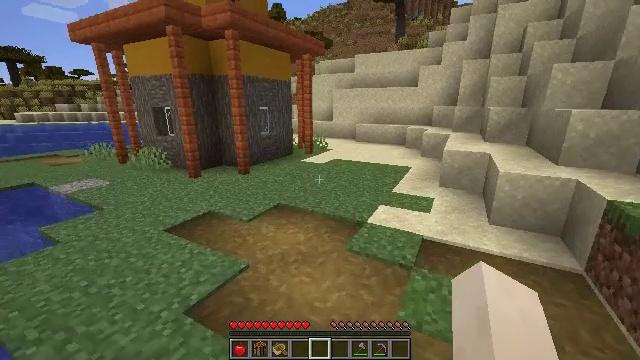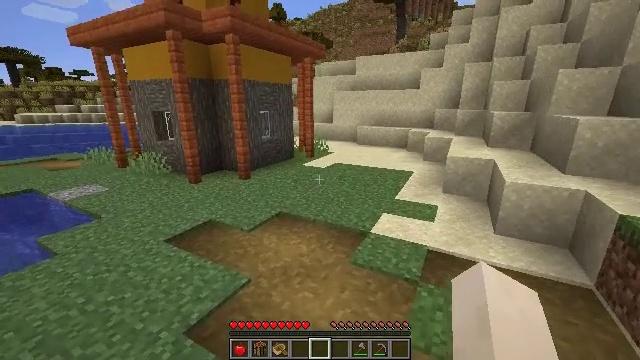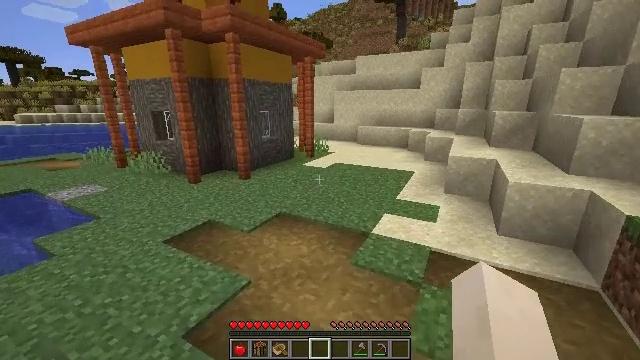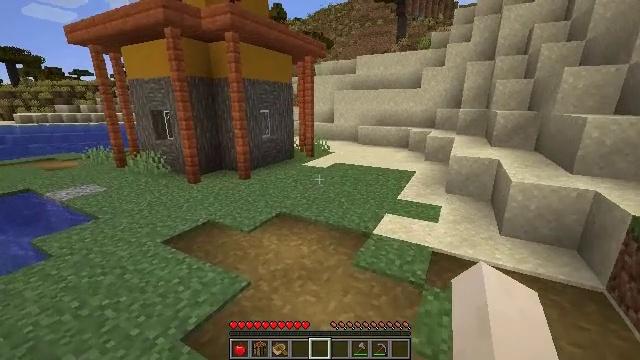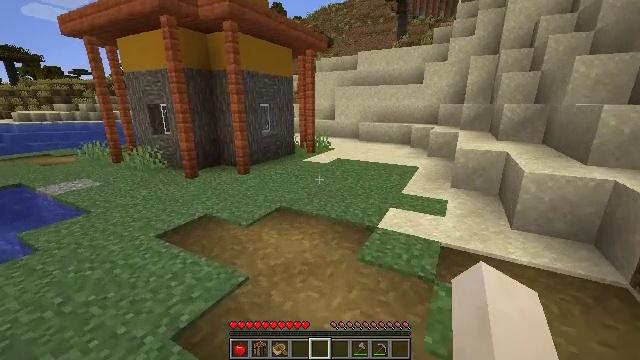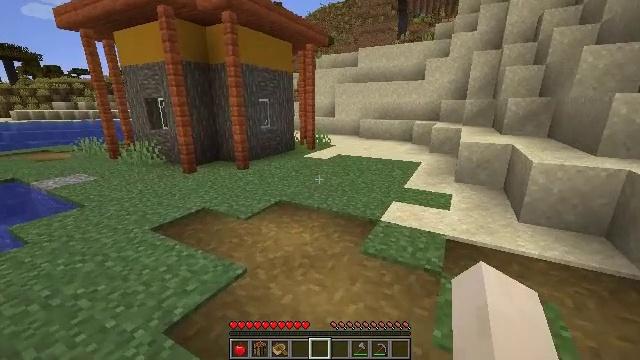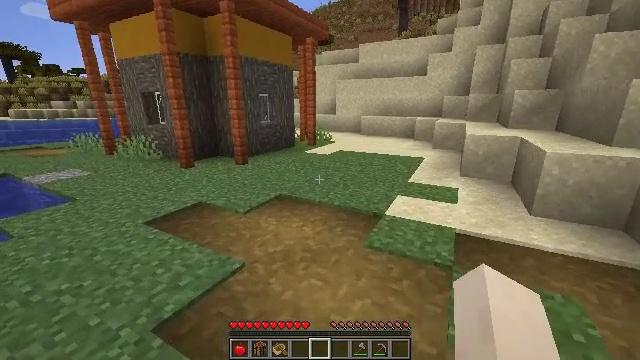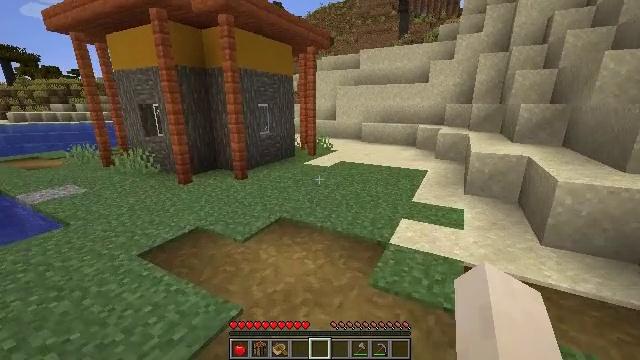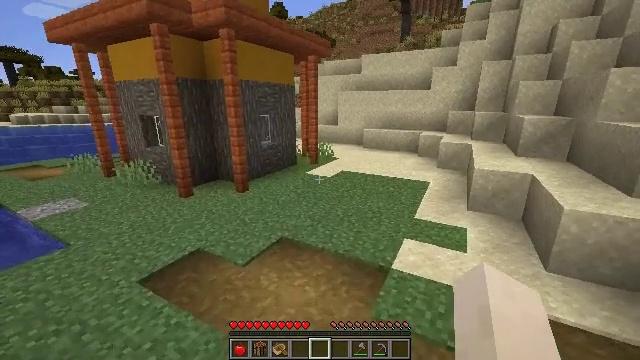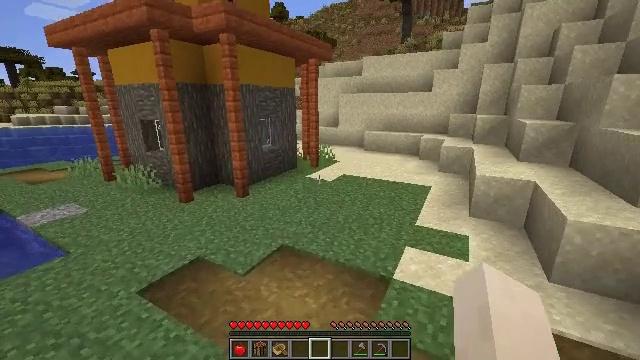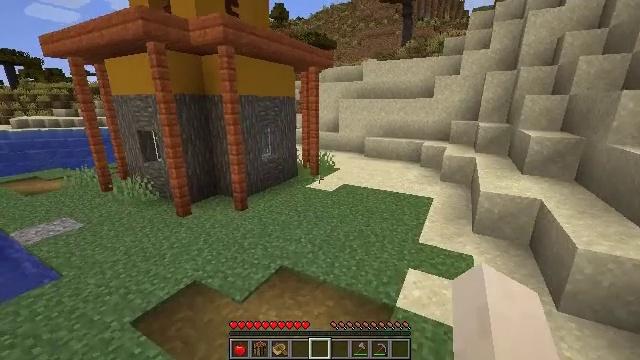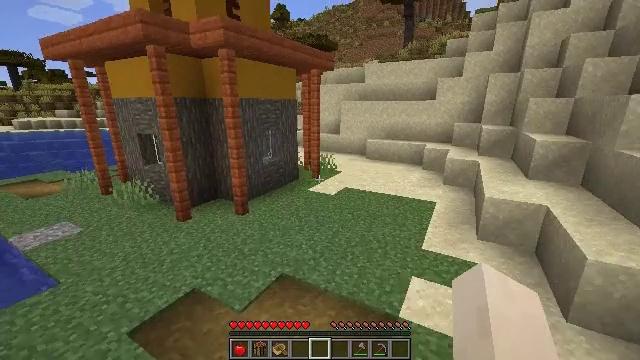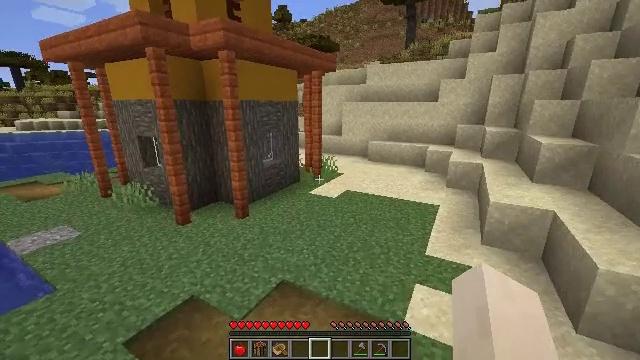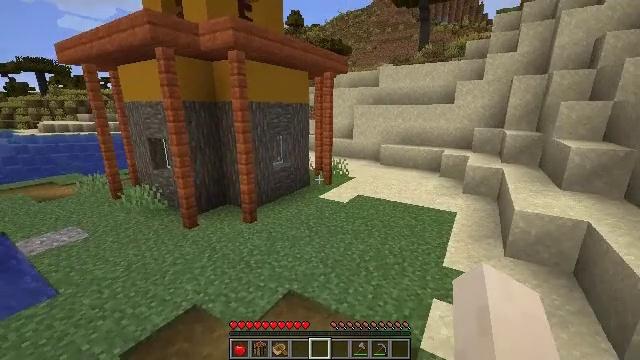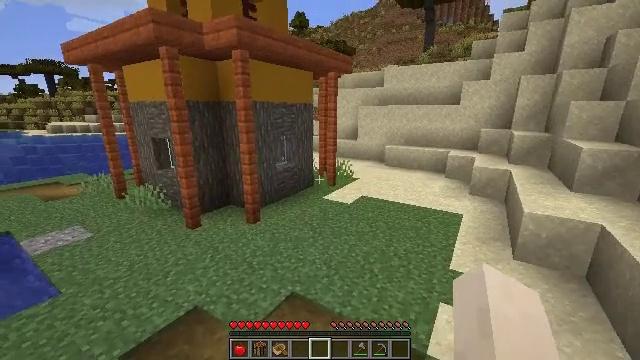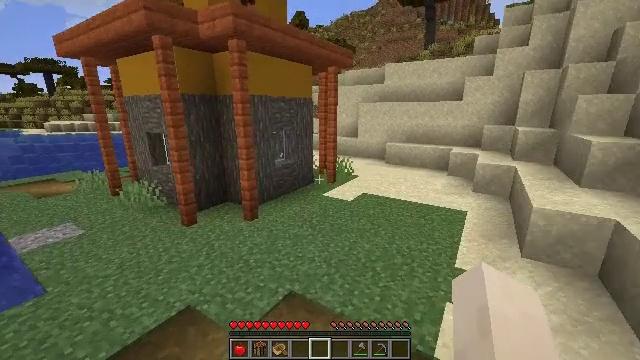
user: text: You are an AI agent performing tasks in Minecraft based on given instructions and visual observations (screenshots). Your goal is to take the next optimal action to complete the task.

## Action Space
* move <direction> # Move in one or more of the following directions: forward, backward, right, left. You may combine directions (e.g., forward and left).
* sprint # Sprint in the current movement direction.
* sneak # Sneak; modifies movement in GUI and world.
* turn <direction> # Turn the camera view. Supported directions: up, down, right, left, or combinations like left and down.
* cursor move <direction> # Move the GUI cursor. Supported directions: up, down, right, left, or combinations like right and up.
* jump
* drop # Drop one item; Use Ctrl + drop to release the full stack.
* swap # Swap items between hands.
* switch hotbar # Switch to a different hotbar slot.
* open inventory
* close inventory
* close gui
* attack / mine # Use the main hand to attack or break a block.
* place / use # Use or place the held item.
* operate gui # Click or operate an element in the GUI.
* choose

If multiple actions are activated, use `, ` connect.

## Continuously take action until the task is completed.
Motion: motion action
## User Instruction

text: Destroy the orange bed to move it.
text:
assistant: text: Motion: move forward, jump
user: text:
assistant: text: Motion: move forward, jump
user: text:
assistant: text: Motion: move forward, jump
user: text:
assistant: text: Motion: move forward, jump
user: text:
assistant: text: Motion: move forward, jump
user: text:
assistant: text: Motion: move forward, jump
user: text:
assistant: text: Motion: move forward, jump
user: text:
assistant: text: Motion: move forward
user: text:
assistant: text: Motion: move forward
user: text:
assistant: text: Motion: move forward
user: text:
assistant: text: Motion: move forward
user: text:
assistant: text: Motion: move forward
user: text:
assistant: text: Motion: move forward, turn left
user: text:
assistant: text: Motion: move forward
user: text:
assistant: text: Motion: move forward
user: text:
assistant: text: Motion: move forward
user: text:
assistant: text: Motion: move forward
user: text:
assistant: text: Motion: move forward
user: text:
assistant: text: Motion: move forward
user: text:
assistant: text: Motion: move forward
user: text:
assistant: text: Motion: move forward
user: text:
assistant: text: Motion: move forward
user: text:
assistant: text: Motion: move forward
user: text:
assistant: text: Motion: move forward
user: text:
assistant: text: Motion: move forward and move right
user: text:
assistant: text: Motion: move forward and move right
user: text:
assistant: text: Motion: move forward and move right
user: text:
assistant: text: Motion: move forward and move right
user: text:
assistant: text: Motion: move forward
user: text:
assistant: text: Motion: move forward